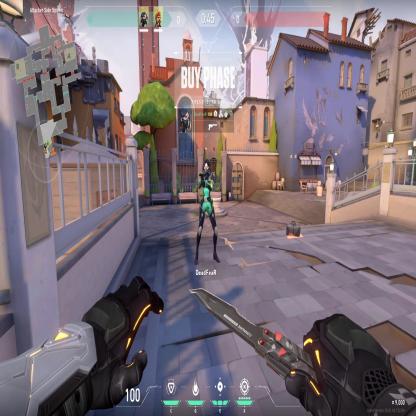
Label: dropped spike ; teammate